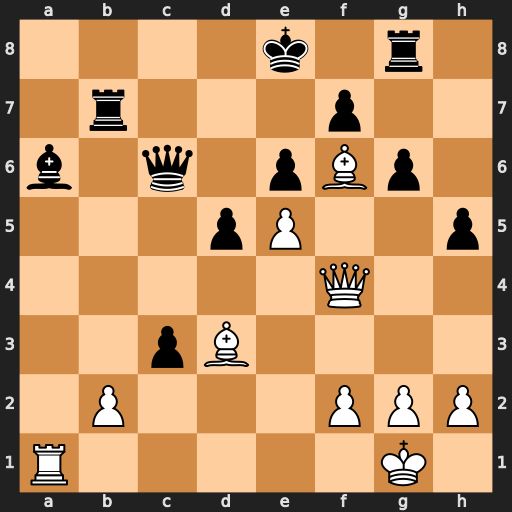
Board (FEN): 4k1r1/1r3p2/b1q1pBp1/3pP2p/5Q2/2pB4/1P3PPP/R5K1
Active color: w
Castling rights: -
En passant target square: -
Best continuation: Rxa6 cxb2 Rxc6